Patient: sex F, age 82
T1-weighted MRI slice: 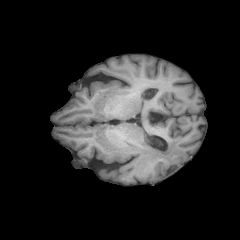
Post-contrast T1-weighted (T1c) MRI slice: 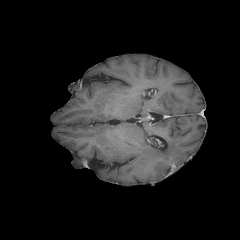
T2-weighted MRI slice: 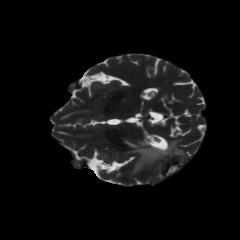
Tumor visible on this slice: yes
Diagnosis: Glioblastoma, IDH-wildtype
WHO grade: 4